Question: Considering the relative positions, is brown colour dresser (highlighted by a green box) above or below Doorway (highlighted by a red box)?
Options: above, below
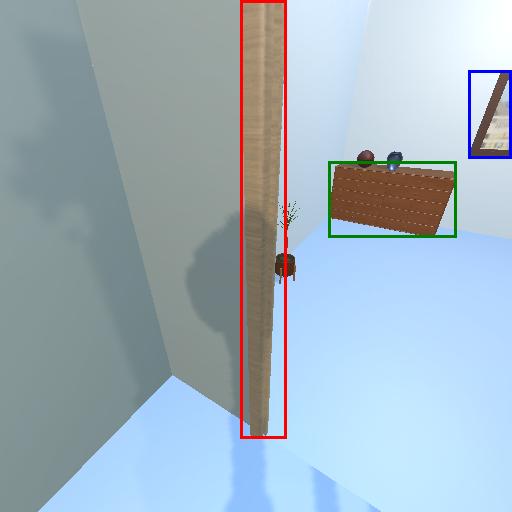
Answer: above